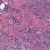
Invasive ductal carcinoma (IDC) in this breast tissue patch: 1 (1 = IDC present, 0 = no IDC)